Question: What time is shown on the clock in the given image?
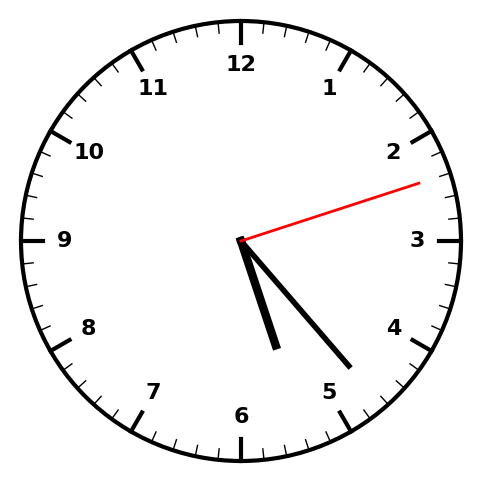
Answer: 05:23:12